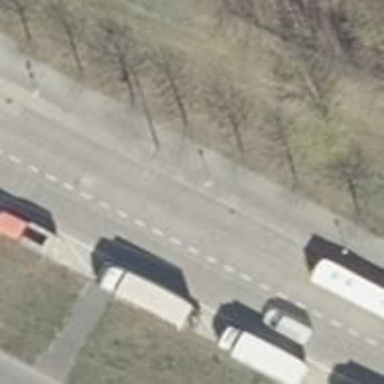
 with cycleway on the right side that is shared with buses."